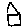
Label: house